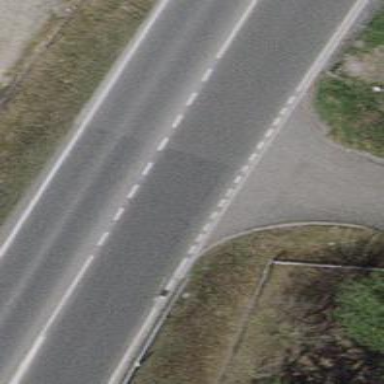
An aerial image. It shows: Asphalt trunk highway.